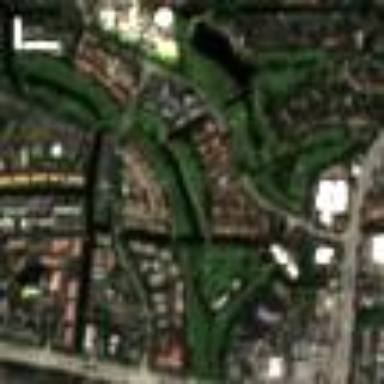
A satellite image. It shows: Golf course surrounded by greenery.